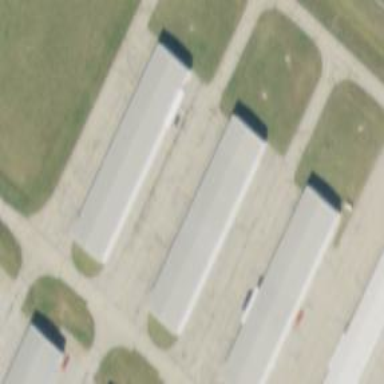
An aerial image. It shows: Hangar at the airport.